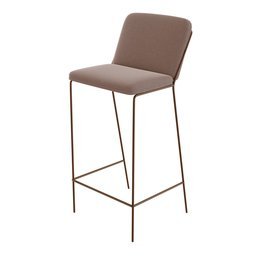
Label: furniture